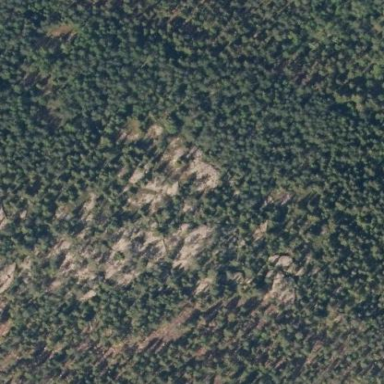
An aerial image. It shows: Landscape dominated by bare rock.